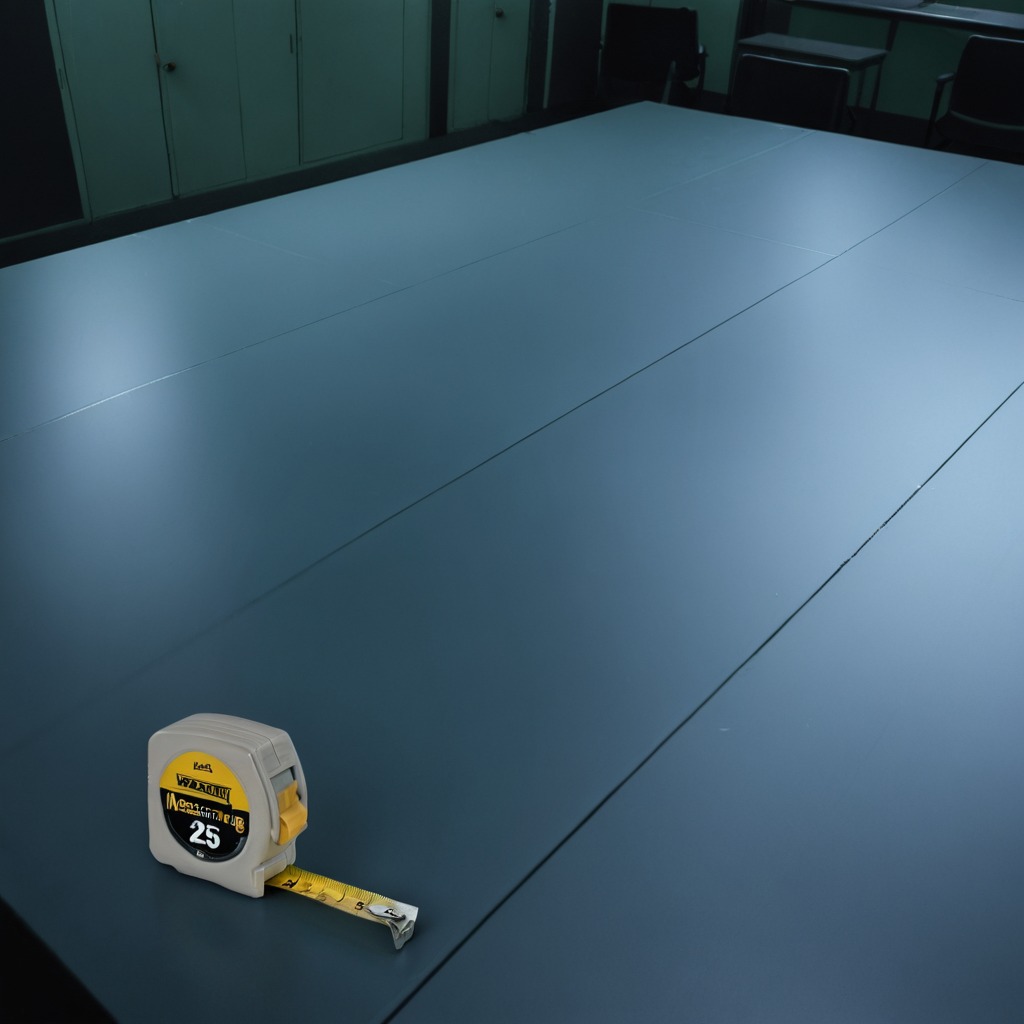
A measuring tape lies on the table.